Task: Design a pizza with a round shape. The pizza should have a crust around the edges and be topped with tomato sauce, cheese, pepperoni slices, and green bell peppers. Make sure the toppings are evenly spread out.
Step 186:
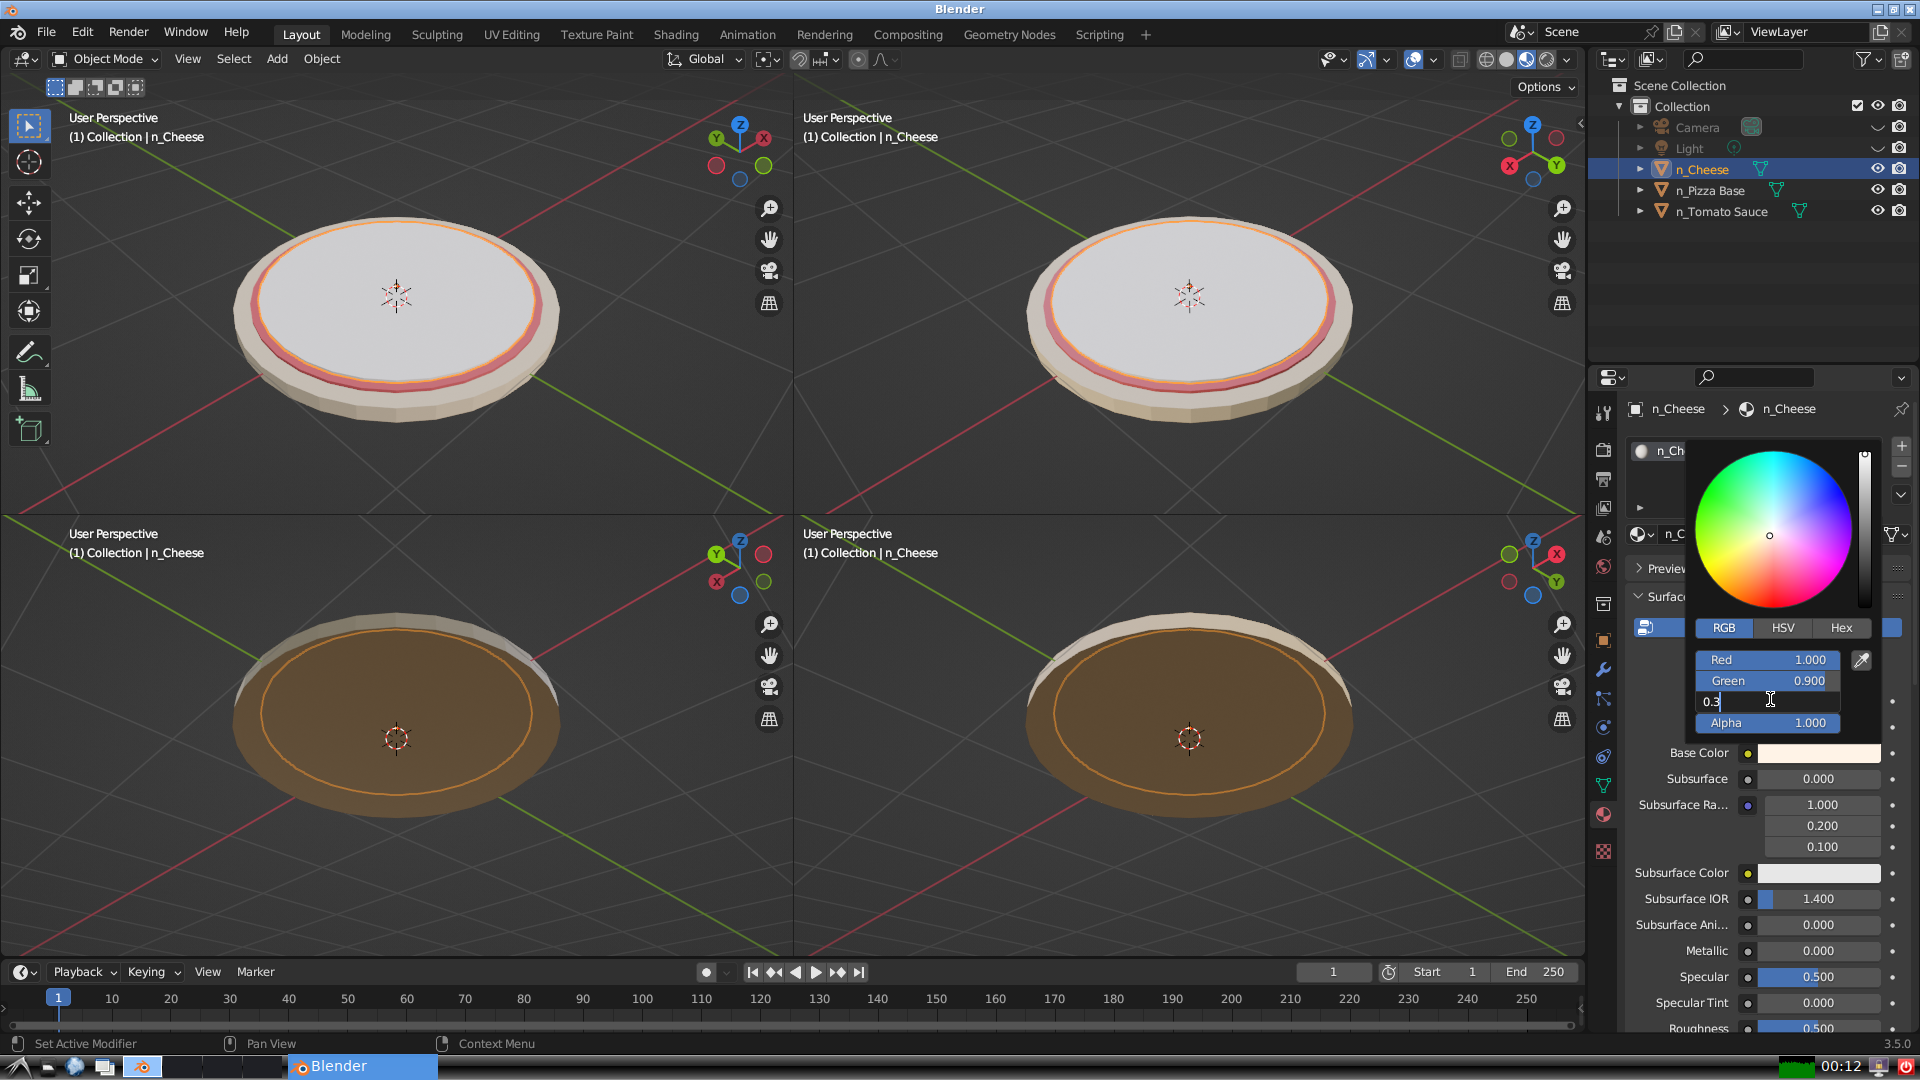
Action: {"key_press": ['Return']}